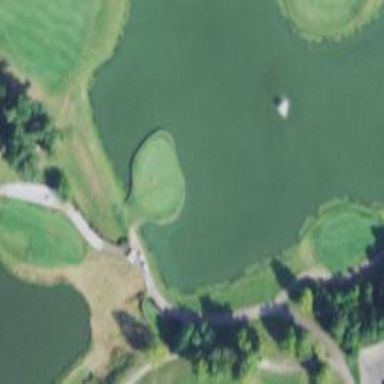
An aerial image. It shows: Golf hole.